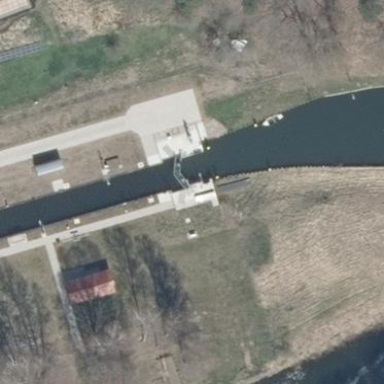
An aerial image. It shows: Lock on the water.